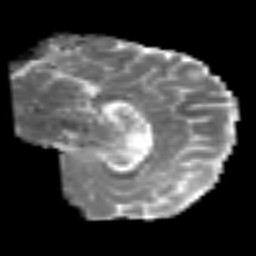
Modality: MD
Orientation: sagittal
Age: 31
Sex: female
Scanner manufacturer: siemens
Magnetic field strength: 3 T
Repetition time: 6.1 s
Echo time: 0.101 s